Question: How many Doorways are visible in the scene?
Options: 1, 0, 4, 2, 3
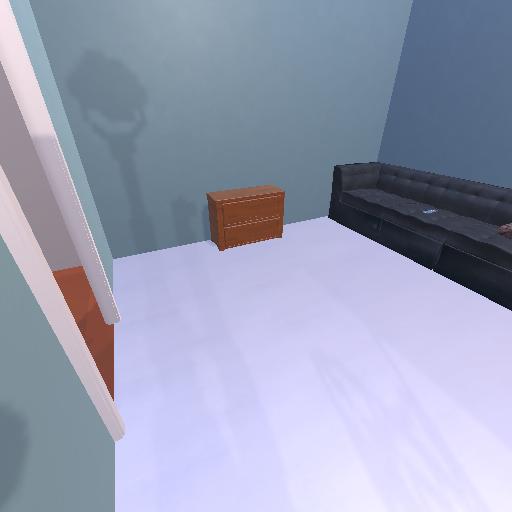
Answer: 1